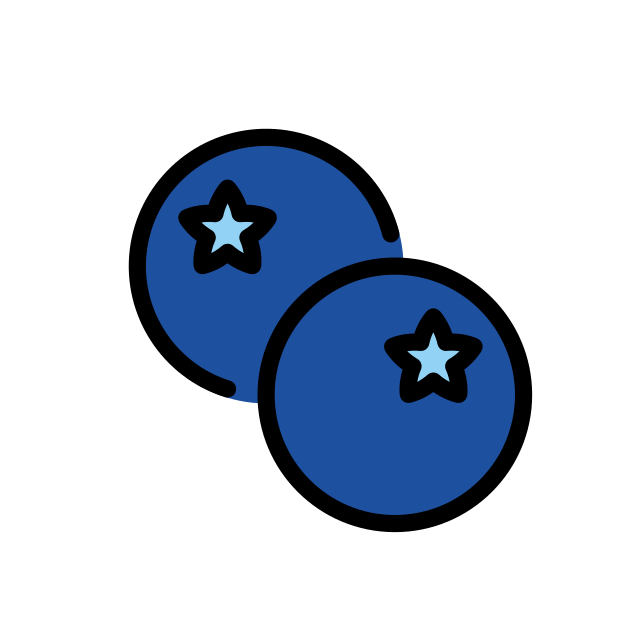
blueberries